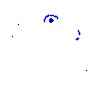
Particle: proton